Question: While editing java code in eclipse, may be I pressed some key combo, or something else, but strings, code and comments in my entire file is now split into multiple lines. The newline is inserted at every object property/method.
'''
Ex.:
object.prop1.method1()
has become:
object
.prop1
.method1()
'''
What can I do to revert back???

Thanx in advance...
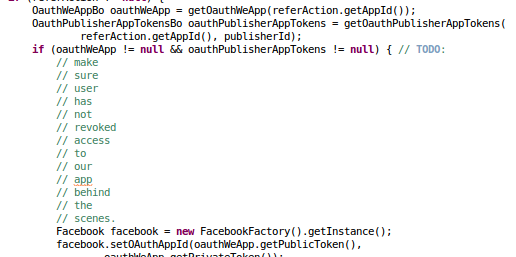
Answer: You might have hit the auto formatter with + + . Although the formatting seems strange and would definetly not be the default. Try hitting it again and see what happens.
You can configure the formatter in the preferences under 'Java'=>'Code Style'=>'Formatter'